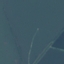
Land use / land cover: SeaLake